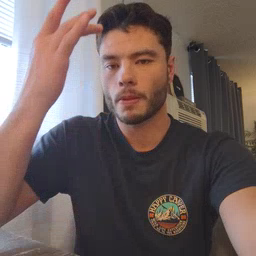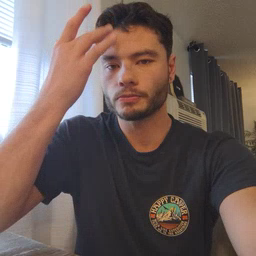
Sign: sick